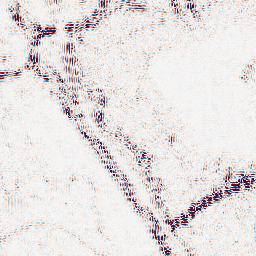
Category: wavelet
Decomposition family: wavelet_reverse_biorthogonal
Decomposition parameters: wavelet: rbio4.4
level: 2
Upsampling method: linear_exact
Upsampling parameters: scale: 2
Upsampling scale: 2